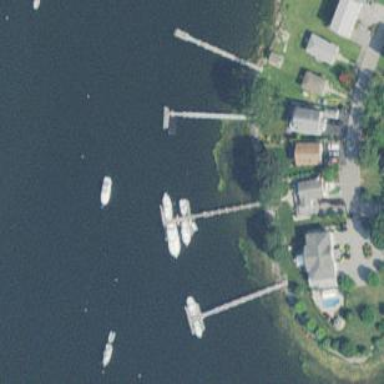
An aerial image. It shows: Man-made pier.